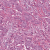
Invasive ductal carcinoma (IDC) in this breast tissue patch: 1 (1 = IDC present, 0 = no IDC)